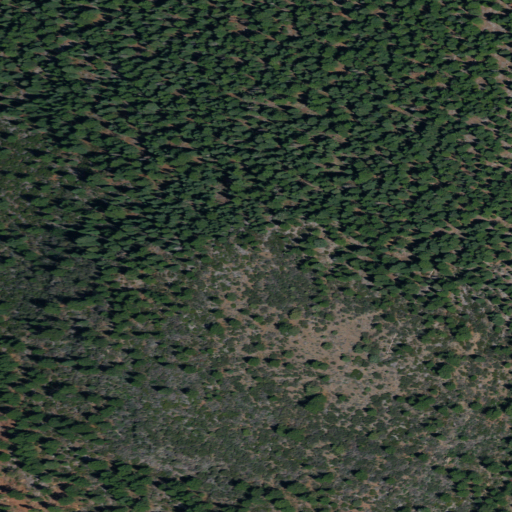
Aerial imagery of mountain in California named Hill 22 containing evergreen forest and grassland